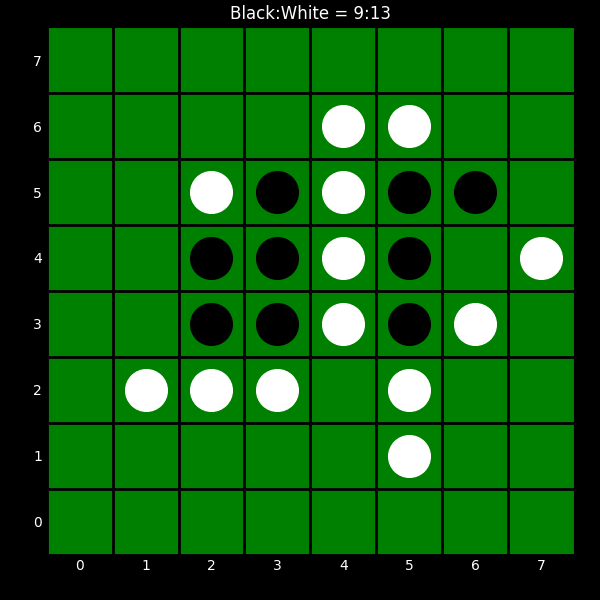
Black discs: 9
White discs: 13